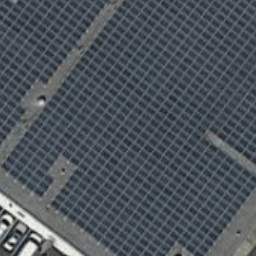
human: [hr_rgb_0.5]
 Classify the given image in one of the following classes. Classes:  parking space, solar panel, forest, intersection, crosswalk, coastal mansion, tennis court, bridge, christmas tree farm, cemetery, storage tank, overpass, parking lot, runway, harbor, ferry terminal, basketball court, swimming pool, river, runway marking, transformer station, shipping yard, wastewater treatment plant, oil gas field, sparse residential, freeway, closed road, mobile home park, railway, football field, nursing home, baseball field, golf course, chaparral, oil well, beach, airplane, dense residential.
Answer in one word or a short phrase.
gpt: solar panel